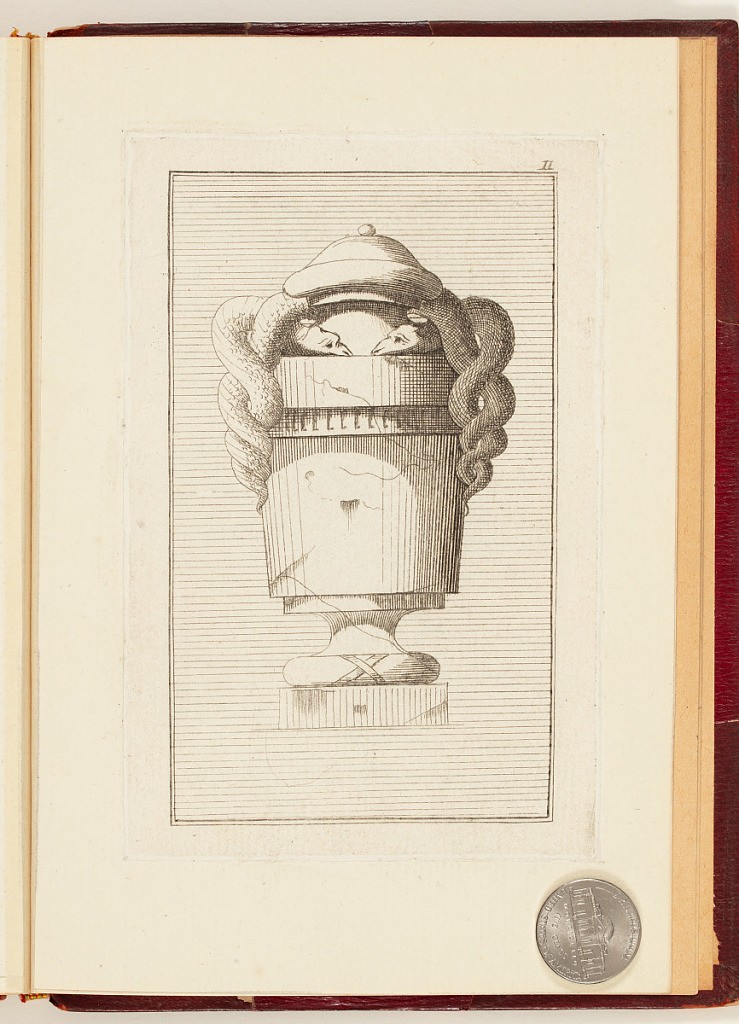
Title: Vase Design
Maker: Charles Dupuis, French, active 1760 – 1791
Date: ca. 1763
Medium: Etching on paper
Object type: Print
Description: Design for a lidded vase decorated with intertwined snakes. The plate is numbered.